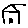
Label: house